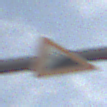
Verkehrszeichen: Steigung10
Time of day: SunriseSunset
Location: Outdoor (Nature)
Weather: PartlyCloudy
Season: NotSpecified
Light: Natural